Aerial crown-view tile of a tropical tree (Barro Colorado Island, Panama), acquired 20250217:
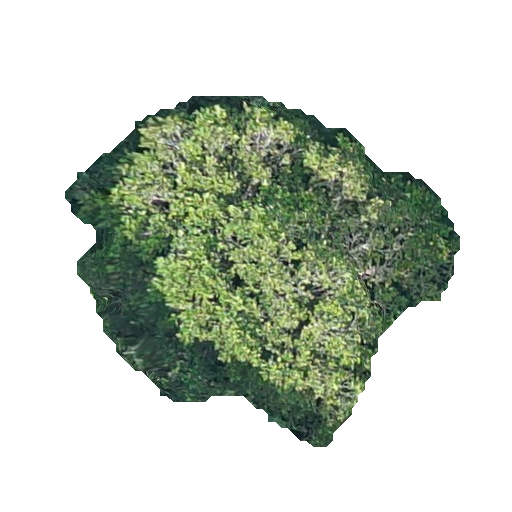
Species: Poulsenia armata
GBIF accepted scientific name: Poulsenia armata
Crown area: 131.801 m²